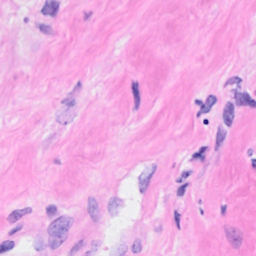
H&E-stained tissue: Breast